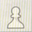
Piece: wP